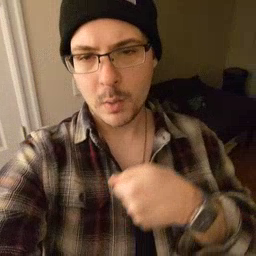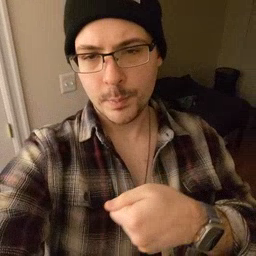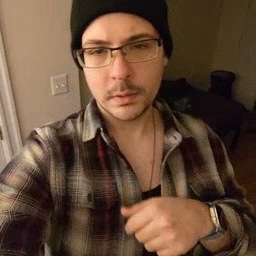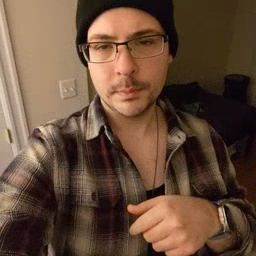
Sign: vacuum